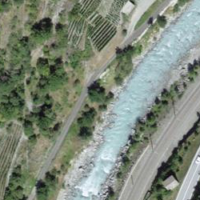
EUNIS habitat code: 44
Species observed at this site:
Erebia euryale
Carcharodus alceae